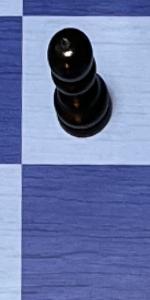
Label: Empty